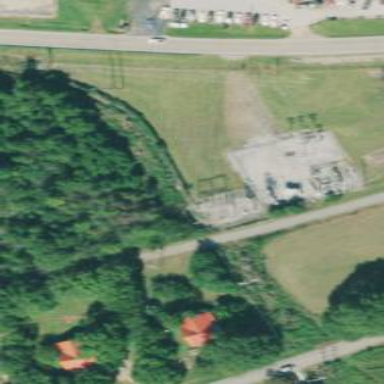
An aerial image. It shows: There is distribution substation enclosed by fence.